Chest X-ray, AP view. Patient: 65 years old, sex M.
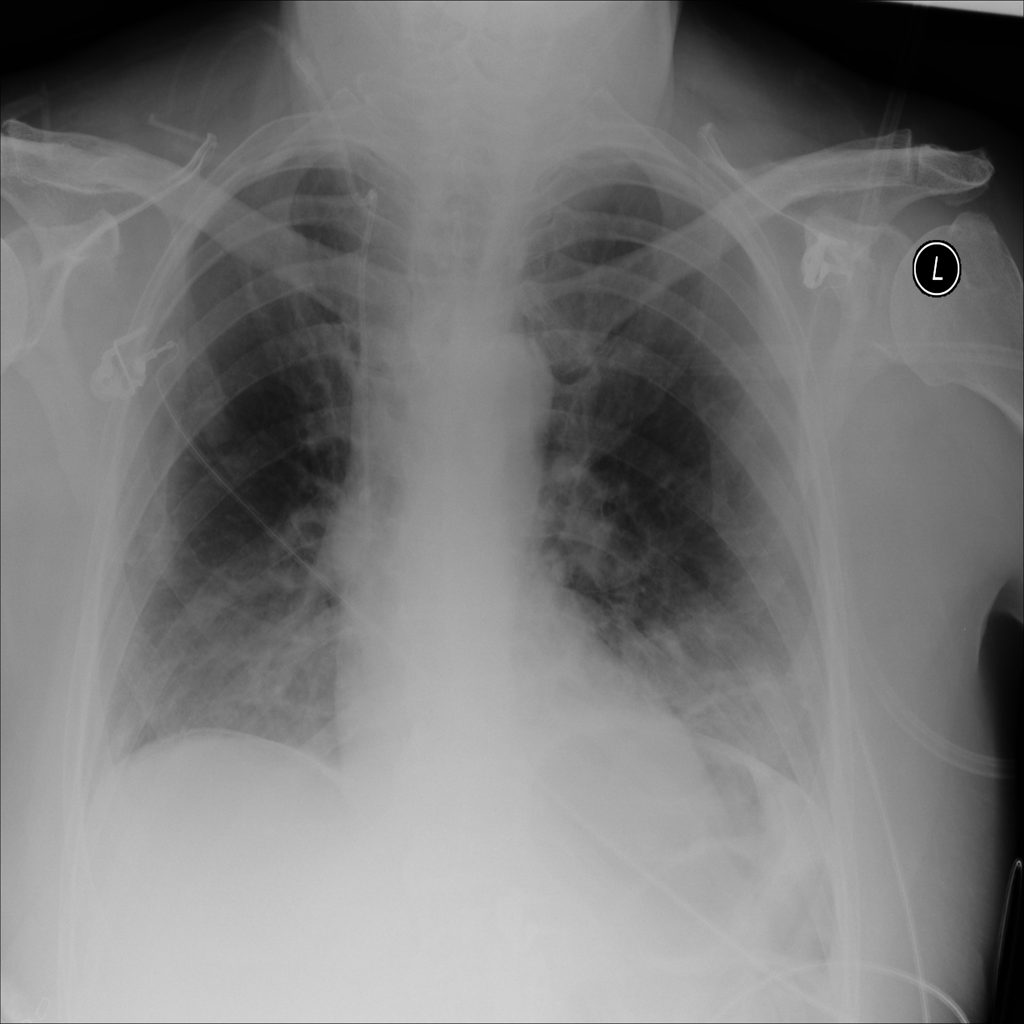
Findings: Atelectasis